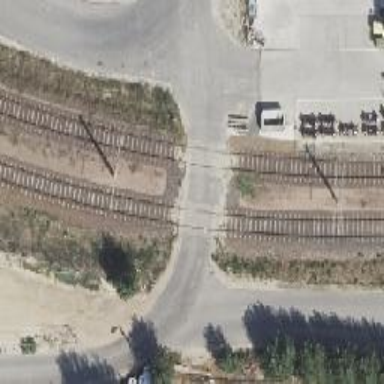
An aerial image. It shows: Railway level crossing.